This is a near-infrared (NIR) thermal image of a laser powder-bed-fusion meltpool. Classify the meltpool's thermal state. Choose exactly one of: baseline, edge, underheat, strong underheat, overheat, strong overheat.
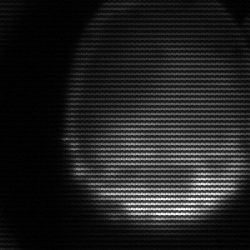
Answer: edge